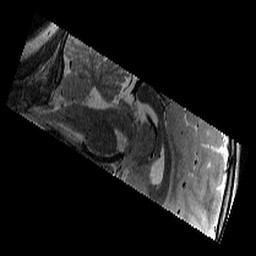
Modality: T2w
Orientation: sagittal
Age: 9
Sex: male
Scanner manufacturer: siemens
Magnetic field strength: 3 T
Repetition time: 9.23 s
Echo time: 0.067 s